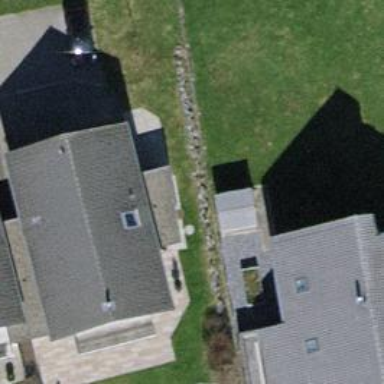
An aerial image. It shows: Simple and straightforward house.